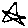
Label: star